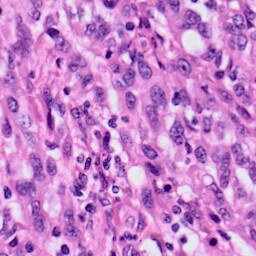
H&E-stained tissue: Skin